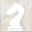
Piece: wN